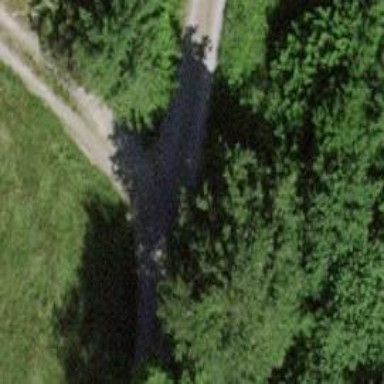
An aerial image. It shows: Driveway.